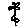
Label: flower